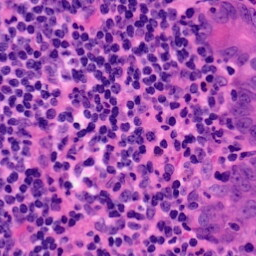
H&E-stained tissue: Pancreatic